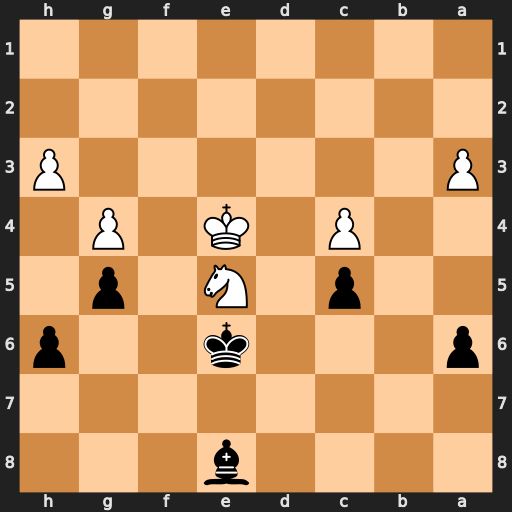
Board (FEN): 4b3/8/p3k2p/2p1N1p1/2P1K1P1/P6P/8/8
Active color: b
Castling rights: -
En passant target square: -
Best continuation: a5 h4 gxh4